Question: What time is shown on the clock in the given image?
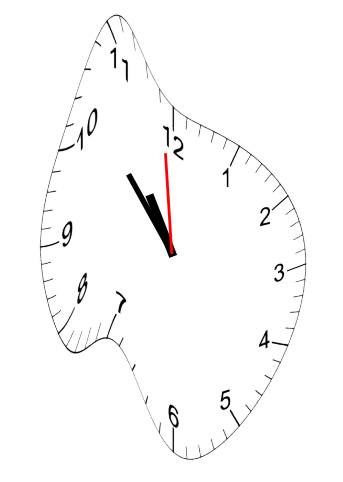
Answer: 10:52:59